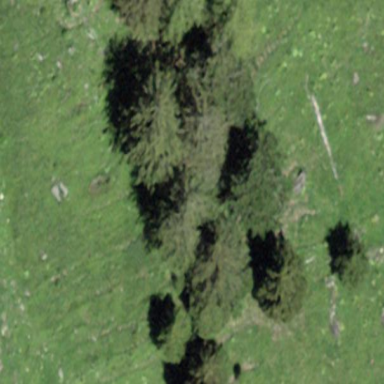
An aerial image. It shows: Forest area.